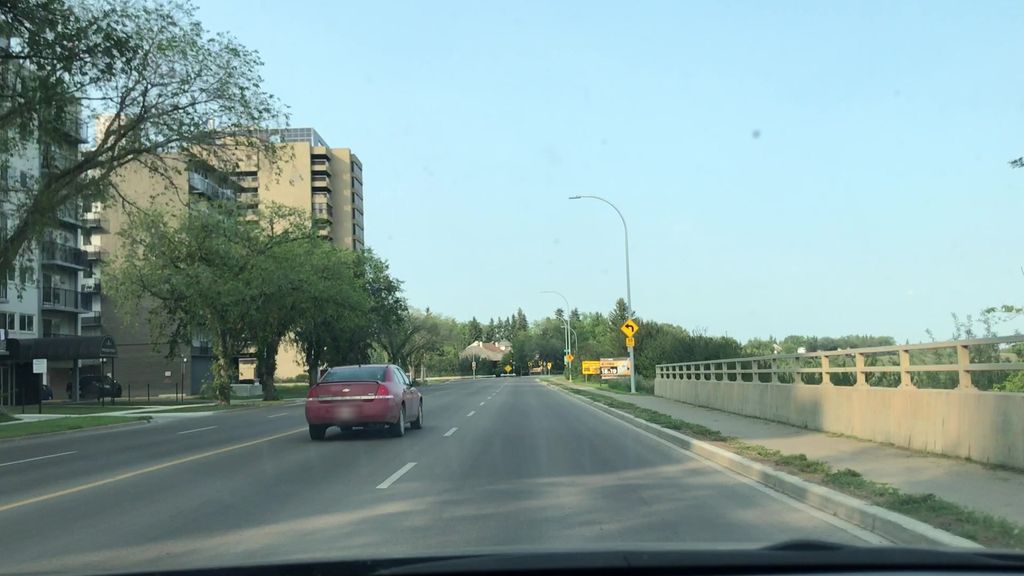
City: edmonton